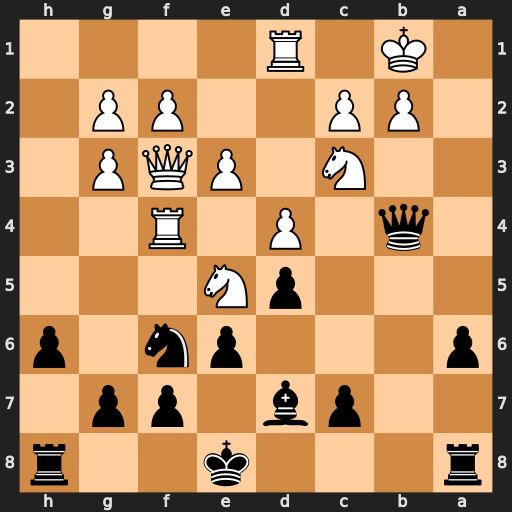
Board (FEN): r3k2r/2pb1pp1/p3pn1p/3pN3/1q1P1R2/2N1PQP1/1PP2PP1/1K1R4
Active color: b
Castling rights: kq
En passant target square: -
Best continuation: Rb8 Kc1 Qxb2+ Kd2 Rb3